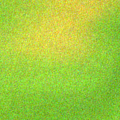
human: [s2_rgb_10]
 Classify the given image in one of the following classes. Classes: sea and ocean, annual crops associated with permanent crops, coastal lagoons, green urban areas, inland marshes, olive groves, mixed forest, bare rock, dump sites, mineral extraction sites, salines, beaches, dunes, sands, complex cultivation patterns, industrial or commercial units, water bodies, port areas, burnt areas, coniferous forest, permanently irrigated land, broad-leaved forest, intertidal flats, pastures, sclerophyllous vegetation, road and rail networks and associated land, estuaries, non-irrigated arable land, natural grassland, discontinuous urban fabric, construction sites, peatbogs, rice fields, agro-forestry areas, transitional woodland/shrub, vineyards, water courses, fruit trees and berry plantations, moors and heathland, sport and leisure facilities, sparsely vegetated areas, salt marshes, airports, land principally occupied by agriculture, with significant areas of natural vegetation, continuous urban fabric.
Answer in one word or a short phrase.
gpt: coastal lagoons